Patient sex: M
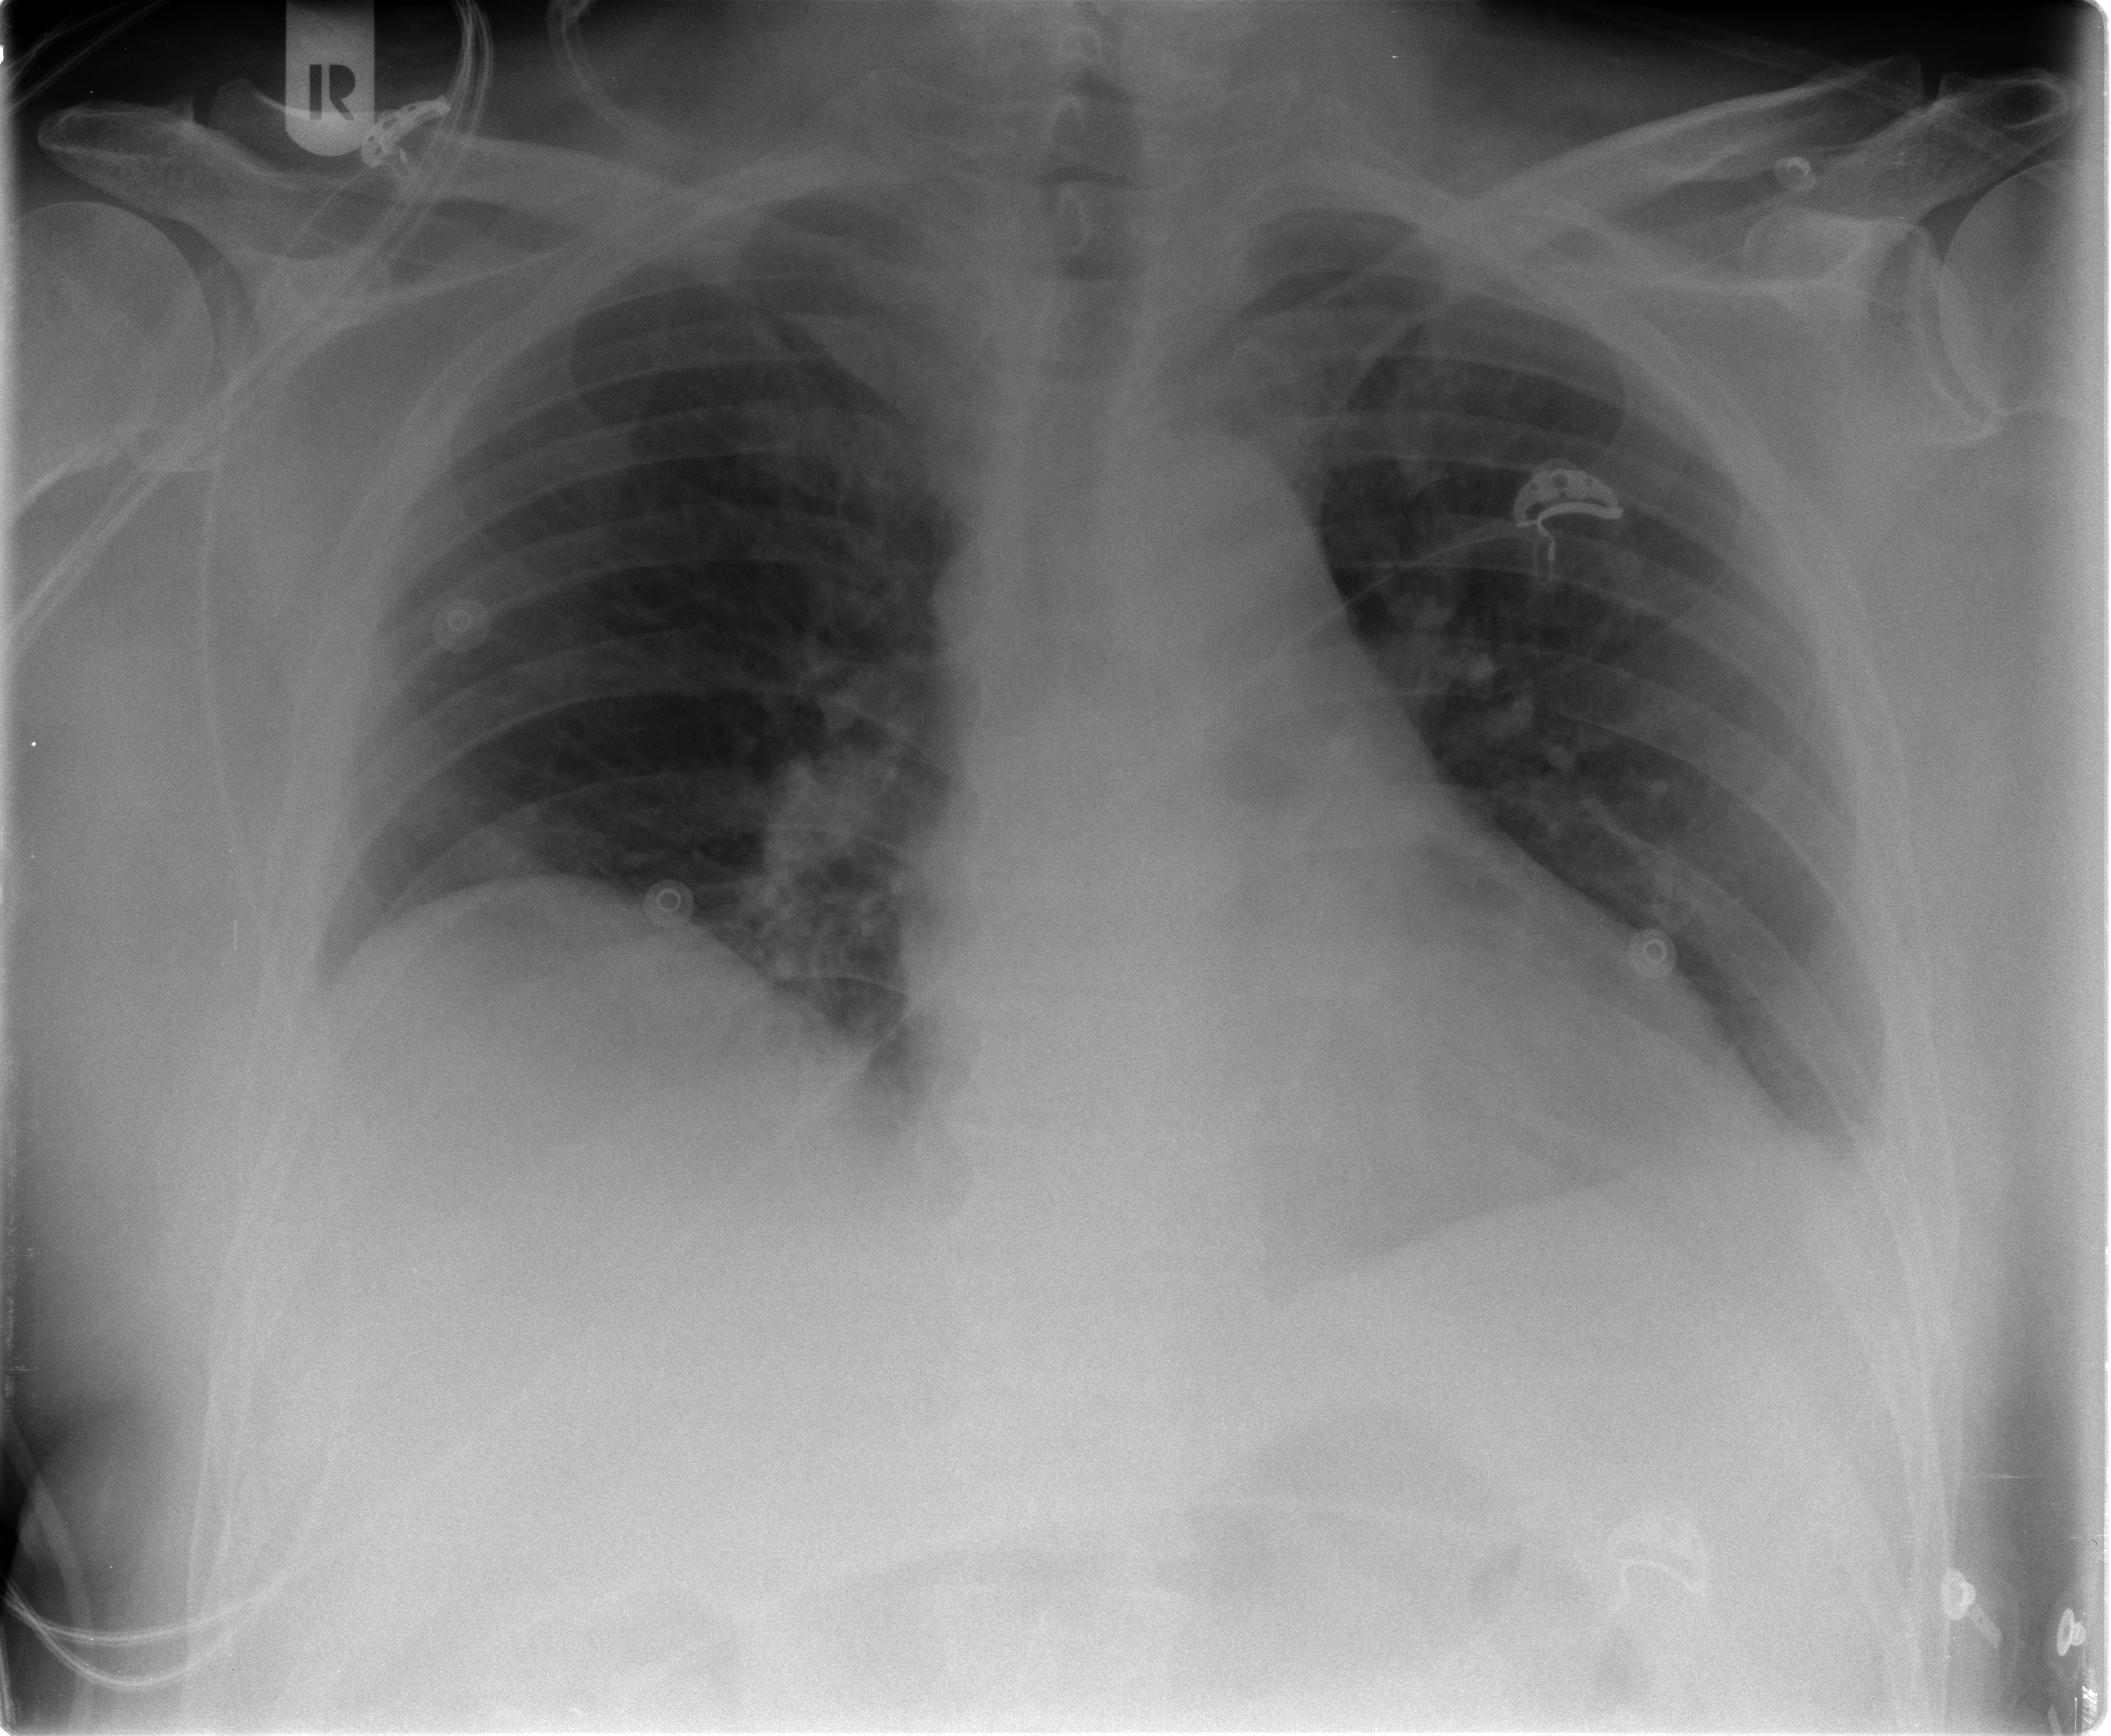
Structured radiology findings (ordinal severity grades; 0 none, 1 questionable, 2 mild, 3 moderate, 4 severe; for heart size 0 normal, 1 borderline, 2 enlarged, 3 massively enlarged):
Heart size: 0
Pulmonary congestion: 0
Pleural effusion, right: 1
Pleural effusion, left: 1
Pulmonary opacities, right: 0
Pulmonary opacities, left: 0
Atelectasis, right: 2
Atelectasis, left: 2